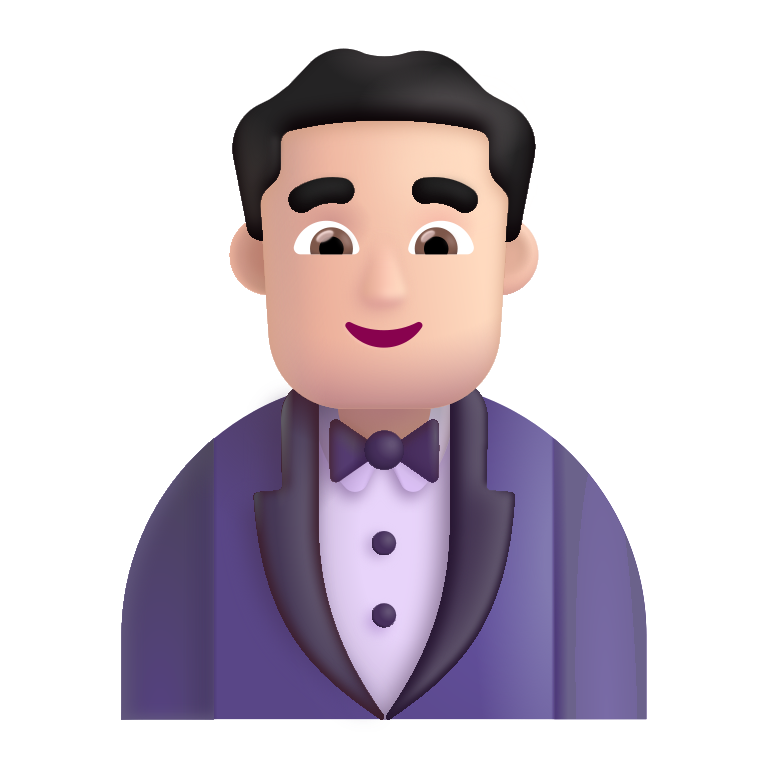
man in tuxedo color light